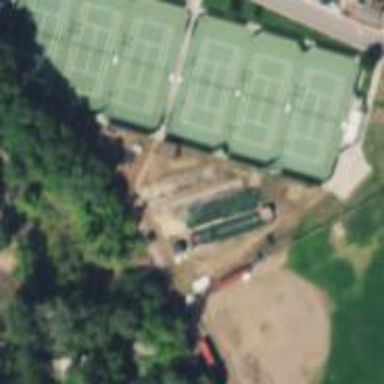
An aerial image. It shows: Tennis court on pitch designated for leisure land.